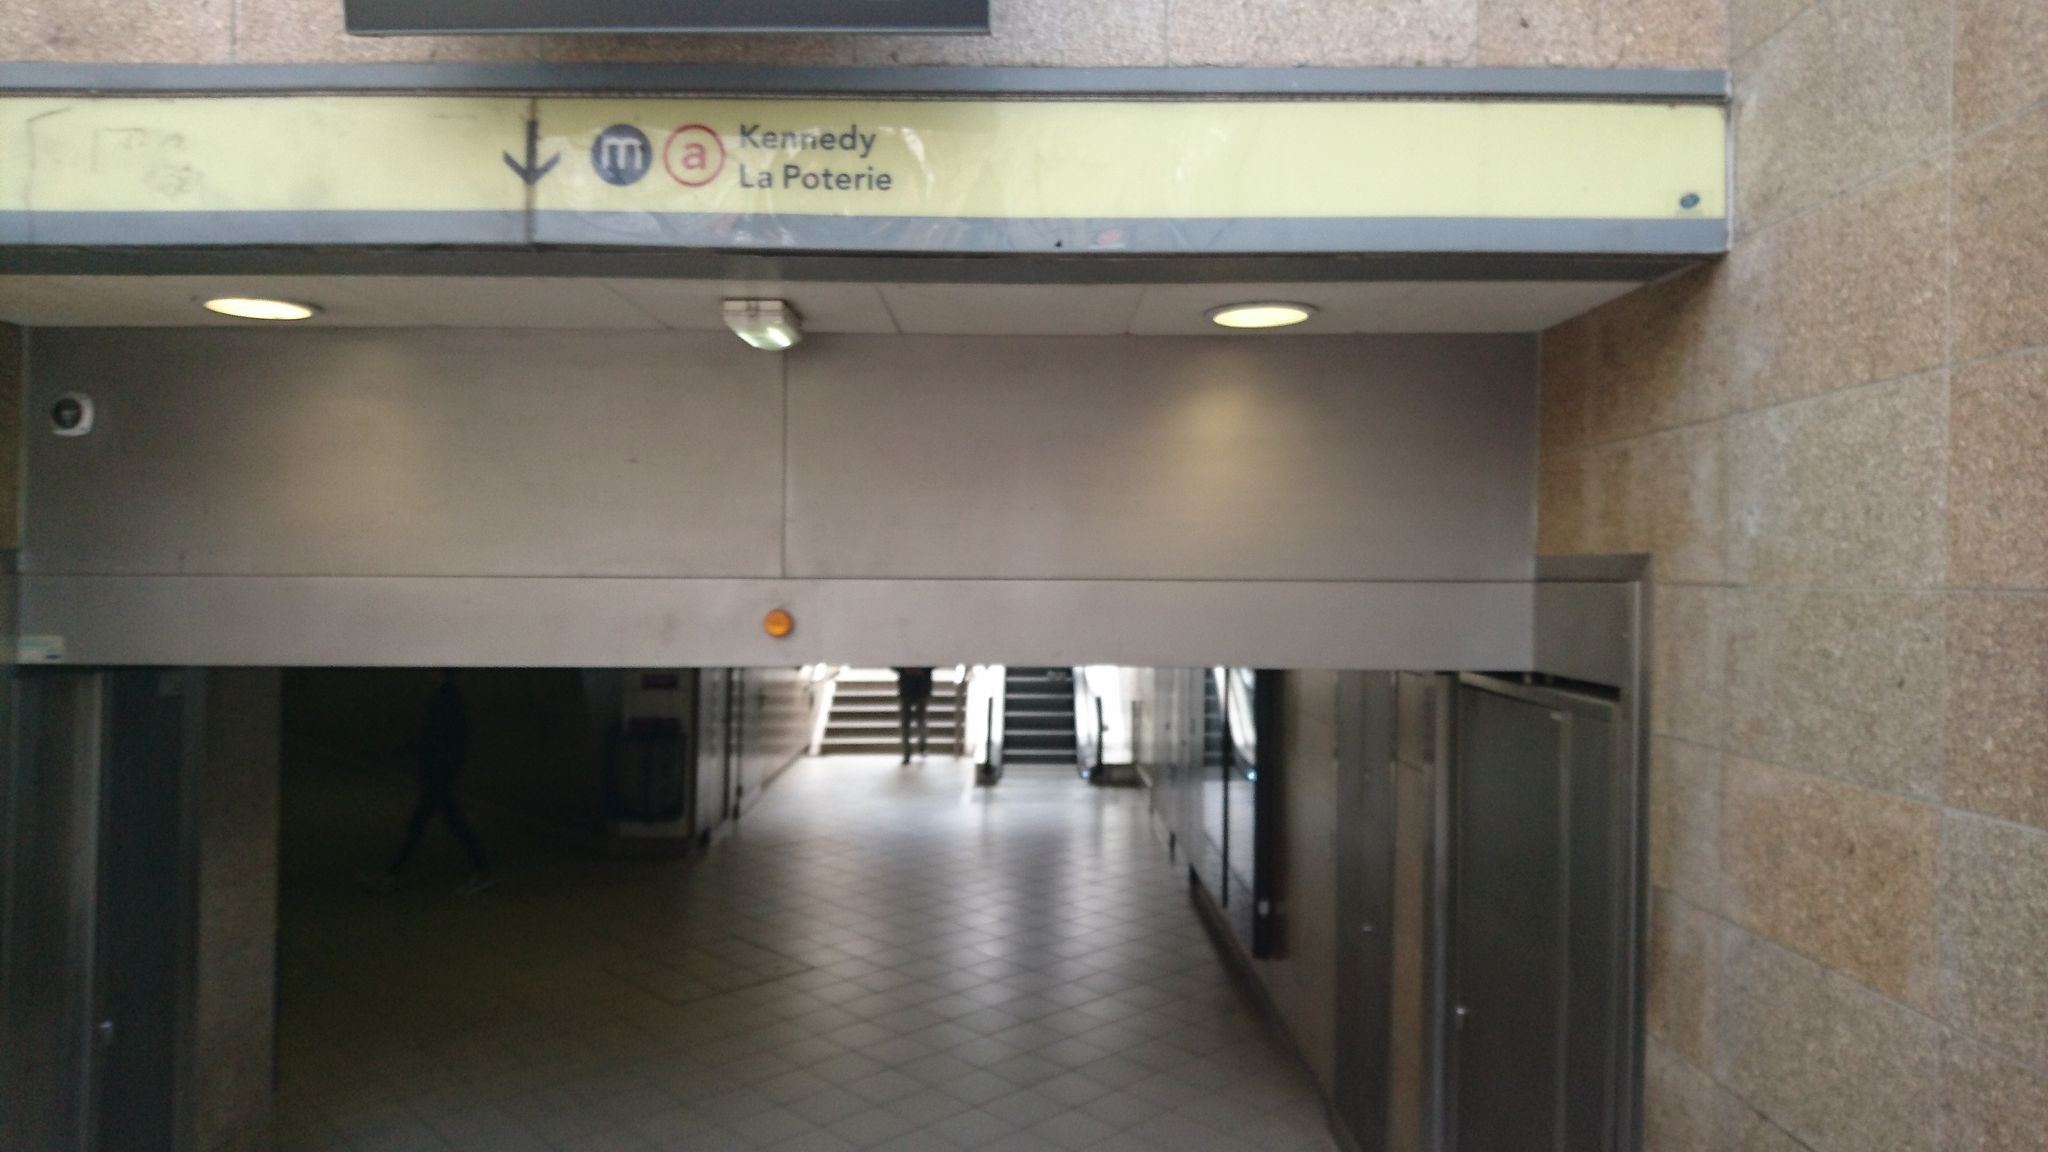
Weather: snowy
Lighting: day
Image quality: slightly poor
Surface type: walking surface
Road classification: elevator
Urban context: urban centre
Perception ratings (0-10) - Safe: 6.74, Lively: 3.58, Beautiful: 3.45, Boring: 6.32, Depressing: 6.21, Wealthy: 4.15